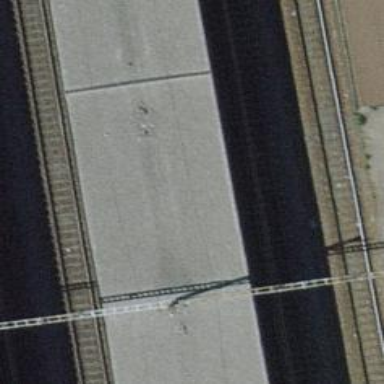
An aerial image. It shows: Path with ramp.